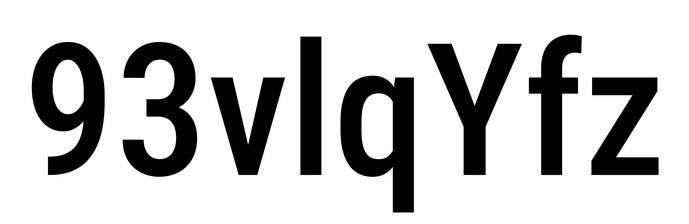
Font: Roboto_Condensed_Medium